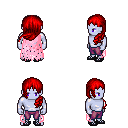
a pixel art fantasy rpg character, male body template, dark elf, purple skin, pink tattered cape, magenta pants, red left-swept hairstyle, ghillies, four views (front, back, left, right), 2x2 character sprite sheet, small pixel art, hard edges, no anti-aliasing